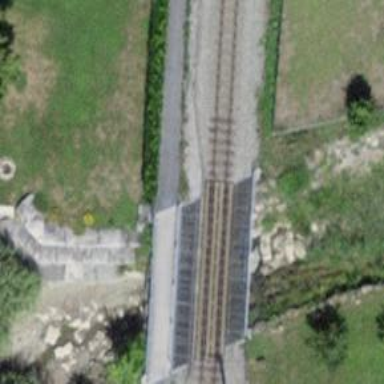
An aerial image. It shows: Narrow-gauge railway bridge with electrified contact lines over single track.